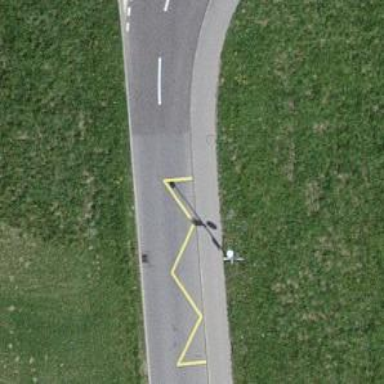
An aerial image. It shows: Bus stop with designated stop position for public transport.